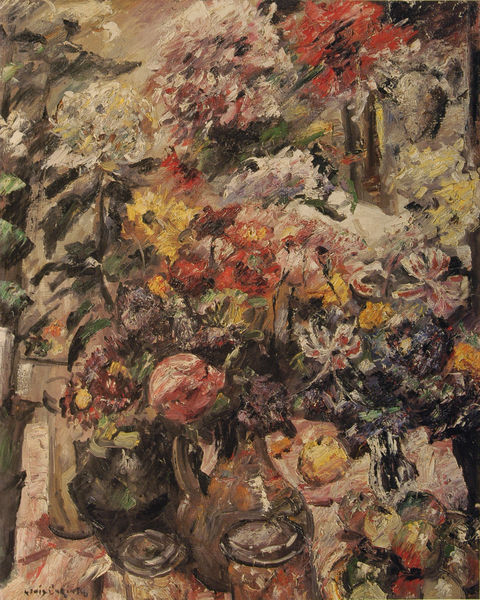
Titel: Stilleben mit Chrysanthemen und Amaryllis
Künstler: Lovis Corinth
Standort: Wien
Institution: Österreichische Galerie im Belvedere
Schlagwörter: blau, blätter, gemälde, schatten, weiß, gelb, grün, impressionismus, blume, blumen, braun, bunt, glas, grau, licht, orange, schwarz, tisch, ölbild, blüten, obst, rose, rosen, rot, expressionismus, malerei, flasche, flaschen, gläser, signatur, tischdecke, tischtuch, öl, pflanzen, rosa, frucht, früchte, gemüse, kanne, krug, stilleben, stillleben, vase, bewegt, deutschland, apfel, äpfel, farbig, blumenvase, pointilismus, abstrakt, farben, farbe, van gogh, tulpen, impressionistisch, monet, manet, vasen, deutsch, pfingstrose, oben, tulpe, gefäß, corinth, courbet, lovis corinth, mohn, geschirr, lilie, liebermann, pinselstrich, karaffe, bankett, knospen, verwischt, pfingstrosen, lilien, matisse, marmeladenglas, dahlie, faren, blumenvasen, fabre, gefäse, rischtuch, pinstelstriche